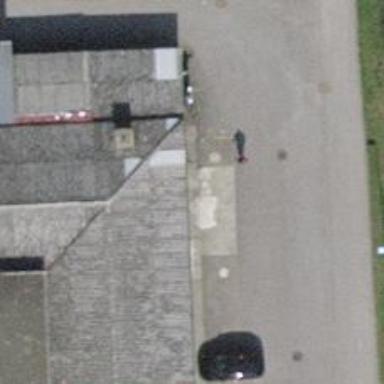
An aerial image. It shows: Bicycle parking area with wall loops.